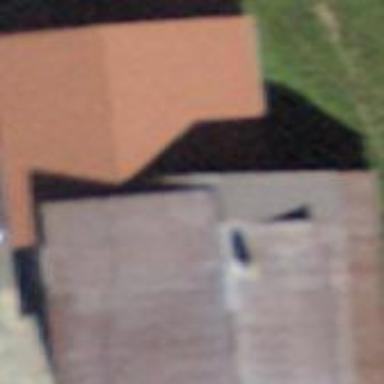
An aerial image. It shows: Farm building.